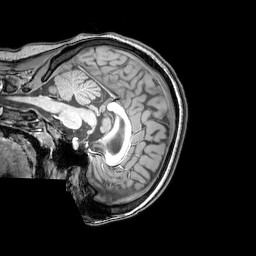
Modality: T1w
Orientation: sagittal
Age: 23
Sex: female
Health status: healthy
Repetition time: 0.081 s
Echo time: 0.037 s